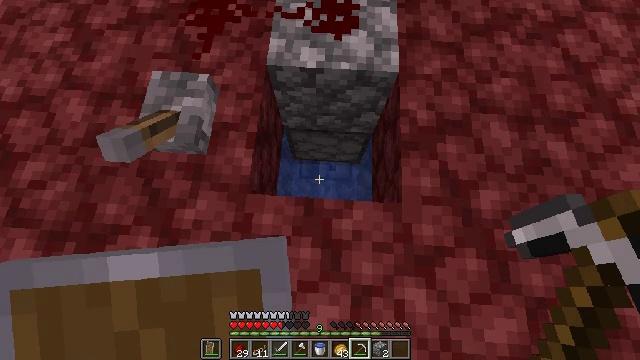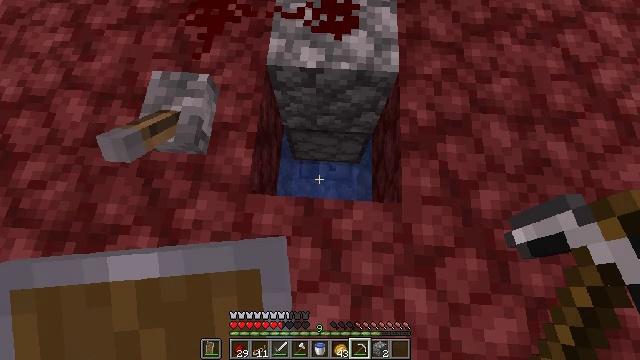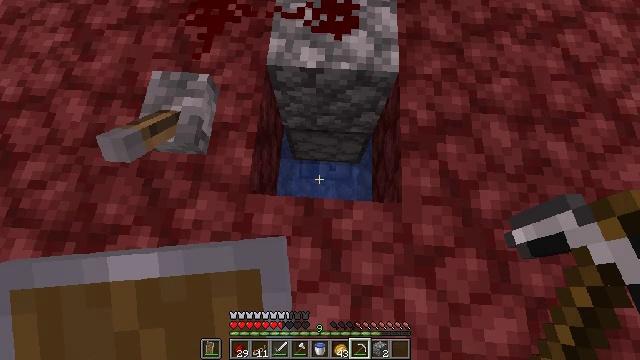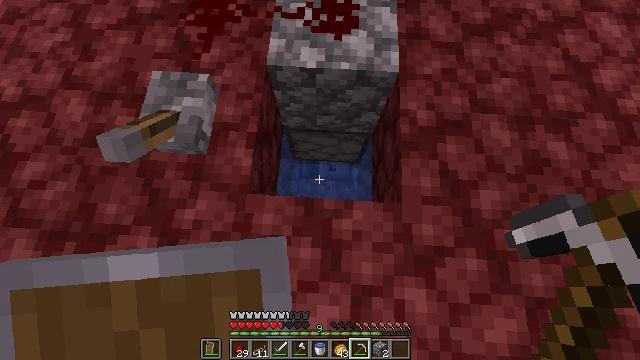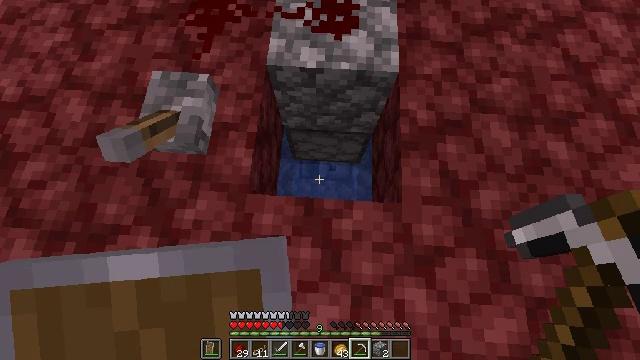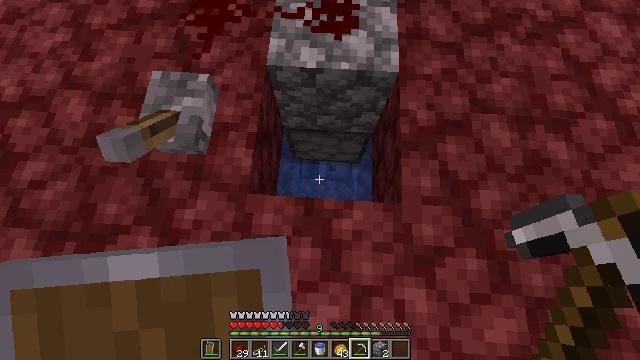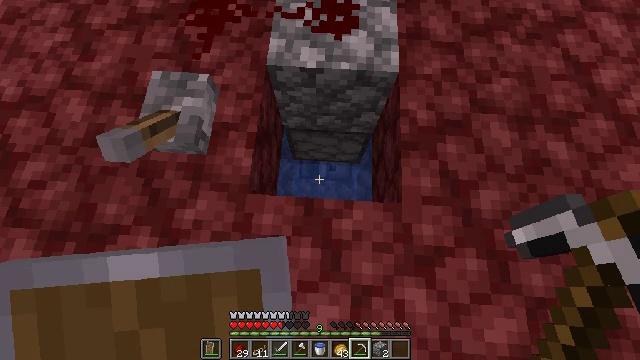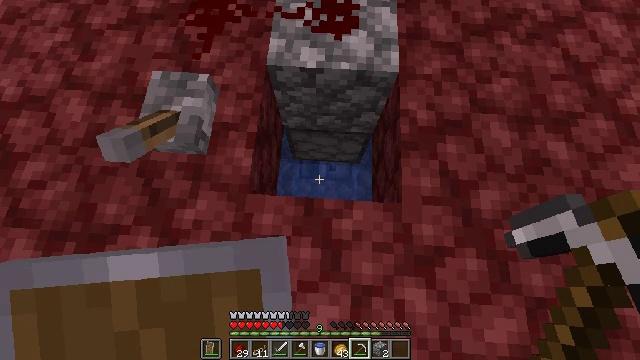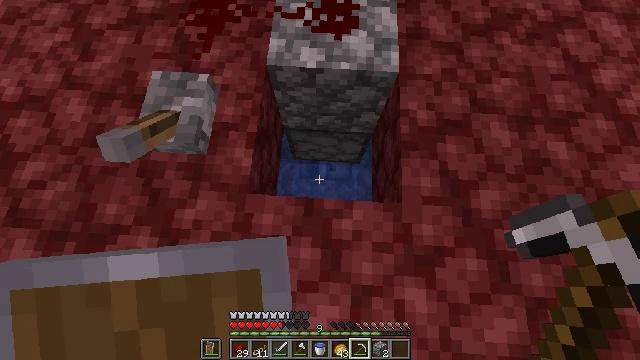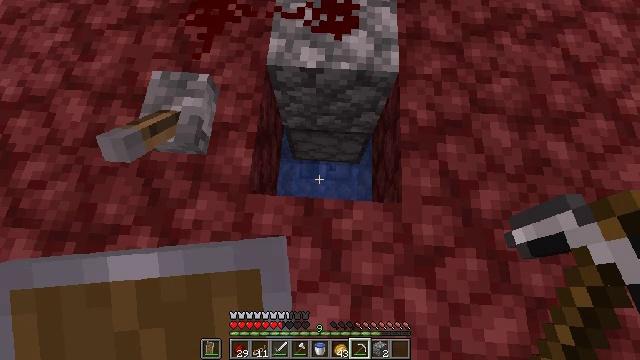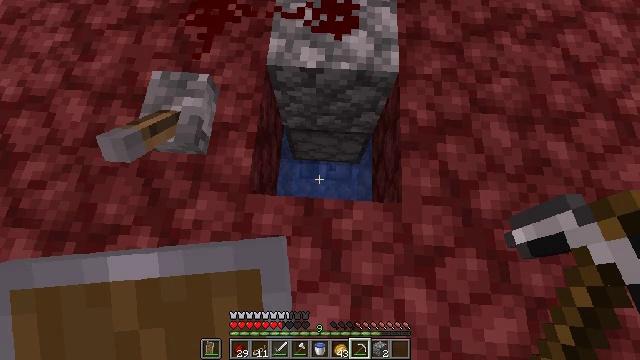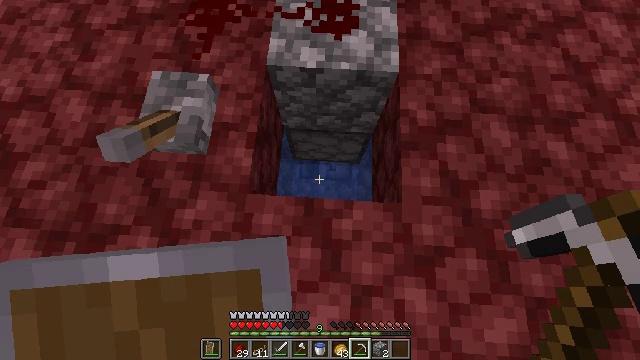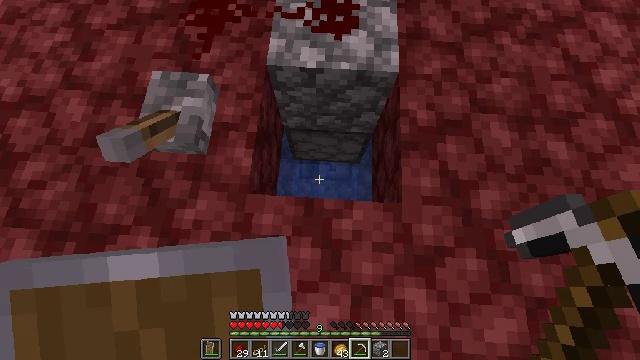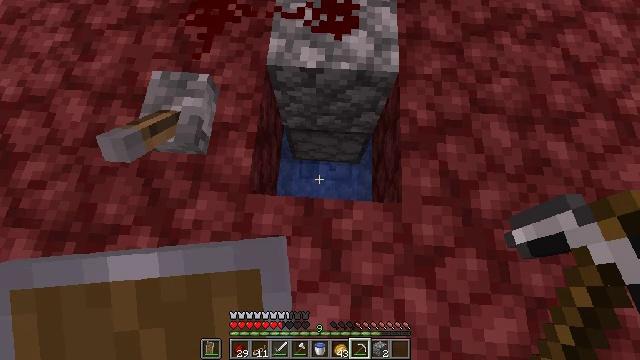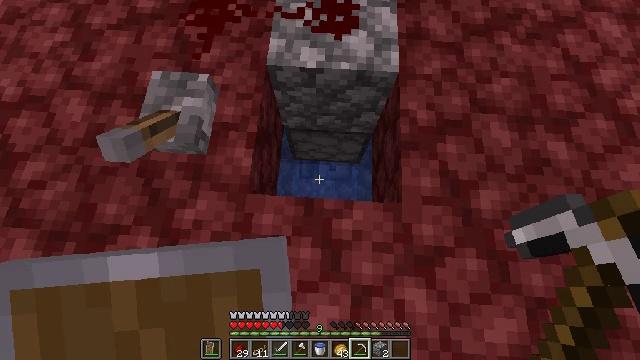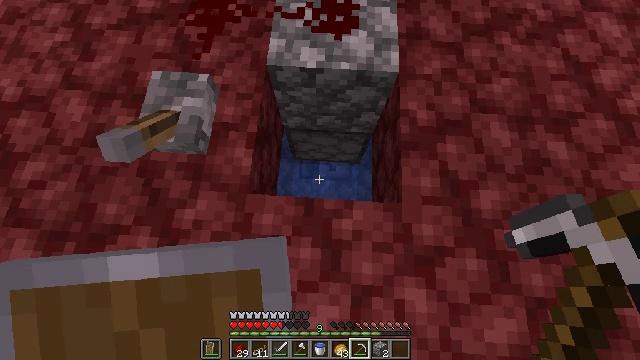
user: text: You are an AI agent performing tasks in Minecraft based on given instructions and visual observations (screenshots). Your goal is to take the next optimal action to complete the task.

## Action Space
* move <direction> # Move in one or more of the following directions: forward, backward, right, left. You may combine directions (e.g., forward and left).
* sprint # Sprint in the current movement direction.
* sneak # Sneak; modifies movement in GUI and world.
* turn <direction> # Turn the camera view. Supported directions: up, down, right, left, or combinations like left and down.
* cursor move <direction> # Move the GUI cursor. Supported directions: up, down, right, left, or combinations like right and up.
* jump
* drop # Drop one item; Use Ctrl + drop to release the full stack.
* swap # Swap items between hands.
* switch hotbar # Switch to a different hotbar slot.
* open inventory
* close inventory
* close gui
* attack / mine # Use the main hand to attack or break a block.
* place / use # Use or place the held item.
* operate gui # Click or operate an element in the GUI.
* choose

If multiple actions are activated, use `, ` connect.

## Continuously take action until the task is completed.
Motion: motion action
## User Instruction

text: Retrieve the redstone wire by breaking it.
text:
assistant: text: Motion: no_op
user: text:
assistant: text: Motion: no_op
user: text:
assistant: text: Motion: no_op
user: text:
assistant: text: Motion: no_op
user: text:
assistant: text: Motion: no_op
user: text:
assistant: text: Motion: no_op
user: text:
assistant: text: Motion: no_op
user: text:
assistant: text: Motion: no_op
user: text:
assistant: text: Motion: no_op
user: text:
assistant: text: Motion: no_op
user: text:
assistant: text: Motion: no_op
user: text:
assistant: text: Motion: no_op
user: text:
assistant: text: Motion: no_op
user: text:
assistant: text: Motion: no_op
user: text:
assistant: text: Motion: no_op
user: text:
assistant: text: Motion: no_op
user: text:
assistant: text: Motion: no_op
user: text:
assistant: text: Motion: no_op
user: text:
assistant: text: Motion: no_op
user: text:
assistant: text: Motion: no_op
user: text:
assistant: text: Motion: no_op
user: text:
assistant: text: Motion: no_op
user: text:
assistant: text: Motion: no_op
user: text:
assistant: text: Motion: no_op
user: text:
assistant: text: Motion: no_op
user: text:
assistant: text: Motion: no_op
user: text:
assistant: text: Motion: no_op
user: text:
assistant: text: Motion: turn up
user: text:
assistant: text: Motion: turn up
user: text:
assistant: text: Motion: turn up